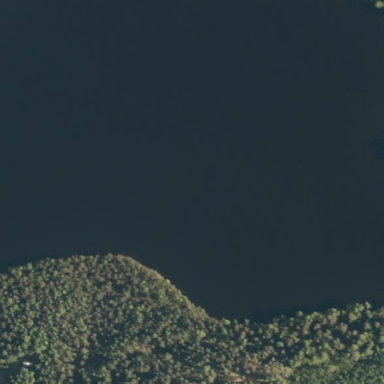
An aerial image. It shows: Beautiful lake surrounded by nature.